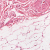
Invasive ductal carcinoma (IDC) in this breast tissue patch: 0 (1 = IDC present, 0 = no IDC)